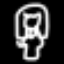
Label: angel